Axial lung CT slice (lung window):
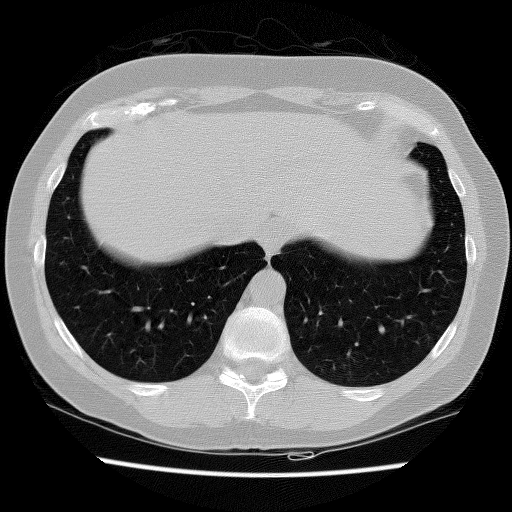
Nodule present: no